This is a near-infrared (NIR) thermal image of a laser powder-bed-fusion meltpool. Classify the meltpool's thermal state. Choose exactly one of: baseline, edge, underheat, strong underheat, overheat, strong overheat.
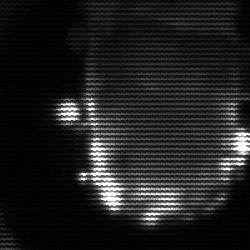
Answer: baseline